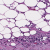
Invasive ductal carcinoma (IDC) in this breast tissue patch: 0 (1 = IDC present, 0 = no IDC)